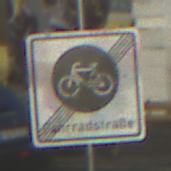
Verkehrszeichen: EndeFahrradstrasse
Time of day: MorningAfternoon
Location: Outdoor (Urban)
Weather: PartlyCloudy
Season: NotSpecified
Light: Natural